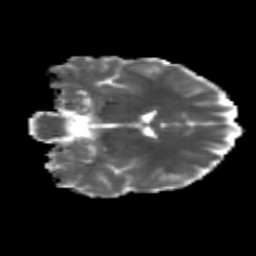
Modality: MD
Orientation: coronal
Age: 28
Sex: female
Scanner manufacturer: siemens
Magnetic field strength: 3 T
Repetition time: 3.5 s
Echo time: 0.113 s